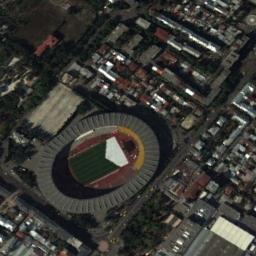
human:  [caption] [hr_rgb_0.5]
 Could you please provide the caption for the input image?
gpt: There are many buildings of different shapes and sizes next to the stadium .

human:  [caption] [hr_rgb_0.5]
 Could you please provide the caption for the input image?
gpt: This oval stadium has dense residential areas on three sides .

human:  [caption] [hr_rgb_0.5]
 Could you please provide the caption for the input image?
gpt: The circular stadium is built in the middle of the residential area with some trees next to it .

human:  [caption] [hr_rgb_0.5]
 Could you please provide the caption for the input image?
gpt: The stadium is next to some buildings and trees .

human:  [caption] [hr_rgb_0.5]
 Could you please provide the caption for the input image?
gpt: There are many buildings around the stadium with a black roof .